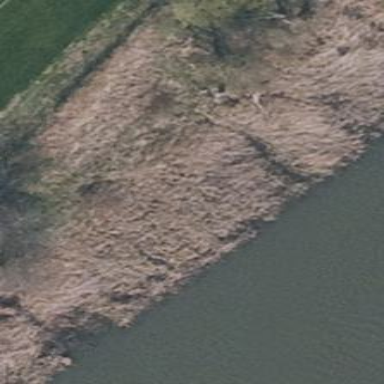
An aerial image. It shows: Marsh wetland.